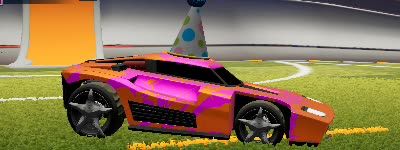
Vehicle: breakout